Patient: sex F, age 69
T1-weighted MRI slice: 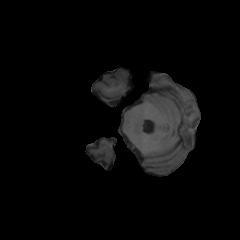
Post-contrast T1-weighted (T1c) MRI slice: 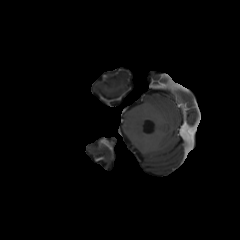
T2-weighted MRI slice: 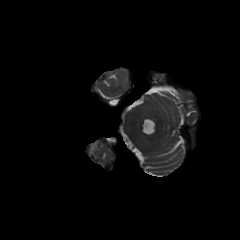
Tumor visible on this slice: no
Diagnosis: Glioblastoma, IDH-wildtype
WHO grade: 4